Question: I'm making a Chrome App and using PouchDB(all my first time). Got the IndexedDB running on the Resources panel of the DevTools. The problem is the adding and updating of data to PouchDB. It's not working.

Here's the code: (app_jr.js)
'''
var saveregister, JrRegisterObj, pn;
JrRegisterObj = function (databasename, remoteorigin){
'use strict';
Object.defineProperty(this, 'pdb', {writable:true});
Object.defineProperty(this, 'remote', {writable:true});
Object.defineProperty(this, 'formobject', {writable:true});
Object.defineProperty(this, 'errordialog', {writable: true});
this.pdb = new PouchDB(databasename);
this.remote = remoteorigin + '/'+databasename;
};
saveregister = function(event) {
var n = {};
if(!this.formobject._id.value){
n._id = new Date().getTime() + '';
} else {
n._id = this.formobject._id.value;
}
n.jr_u_ubn = (this.formobject.jr_u_ubn.value === '') ? '' : this.formobject.jr_u_ubn.value;
n.jr_u_name = (this.formobject.jr_u_name.value === '') ? '' : this.formobject.jr_u_name.value;
n.jr_u_branch = (this.formobject.jr_u_branch.value === '') ? '' : this.formobject.jr_u_branch.value;
this.pdb.put(n, function(error, response){
if(error){
console.log(error);
return;
} else if(response && response.ok){
}
});
}
pn = new JrRegisterObj('jr_register');
pn.formobject = document.getElementById('jr_reg_form');
pn.errordialog = document.getElementById('errordialog');
pn.formobject.addEventListener('submit', function (e){
e.preventDefault();
pn.saveregister();
});
'''
For the html file:(junior-register.html)
'''
<!DOCTYPE html>
<html lang="en-us" manifest="jr_register.manifest">
<head>
<title>Junior Registration</title>
<link rel="stylesheet" href="css/style.css">
</head>
<body>
<div class="header">
<h1>Junior Register</h1>
</div>
<section id = "add_jr">
<form class="pure-form" id = "jr_reg_form" method="post">
<fieldset>
<legend>Register</legend>
<table align="center">
<tr>
<input type="hidden" id="_rev" name="_rev" value="">
<input type="hidden" id="_id" name="_id" value="">
<td>UBN:</td>
<td><input type="text" id="jr_u_ubn" name_u="jr_u_ubn"></td>
</tr>
<tr>
<td>Name:</td>
<td><input type="text" id="jr_u_name" name="jr_u_name"></td>
</tr>
<tr>
<td>Branch:</td>
<td><input type="text" id="jr_u_branch" name="jr_u_branch"></td>
</tr>
</table>
<button type="submit" id="jr_register_btn" class="pure-button pure-button-primary">Register</button>
</fieldset>
</form>
</section>
<script type="text/javascript" src="js/app_jr.js"></script>
<script type="text/javascript" src="js/pouchdb-nightly.min.js"></script>
<script type="text/javascript" src="js/pouchdb.mapreduce.noeval.js"> </script>
<script type="text/javascript" src="js/jr-register.js"></script>
</body>
</html>
'''
I got help from <URL>
I really exert effort on researching for this, but I can't find a solution. I'll greatly appreciate your help.
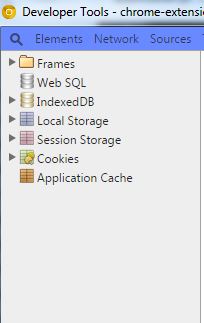
Answer: Well, I answered my own question..(app.js)
'''
var pdb = new PouchDB('pouchjrreg');
var form, savenote;
form = document.getElementById('jrregform');
savenote = function(event){
var o ={};
o.jr_u_ubn = form.jr_u_ubn.value;
o.jr_u_name = form.jr_u_name.value;
o.jr_u_branch = form.jr_u_branch.value;
if(event.target._id.value == ''){
o._id = new Date().getTime() + '';
} else {
o._id = event.target._id.value;
}
pdb.put(o, function(error, response){
if(error) {
console.log(error);
return;
} else if(response && response.ok){
}
});
}
form.addEventListener('submit', savenote);
'''
It works now!
And some updates for the html file.